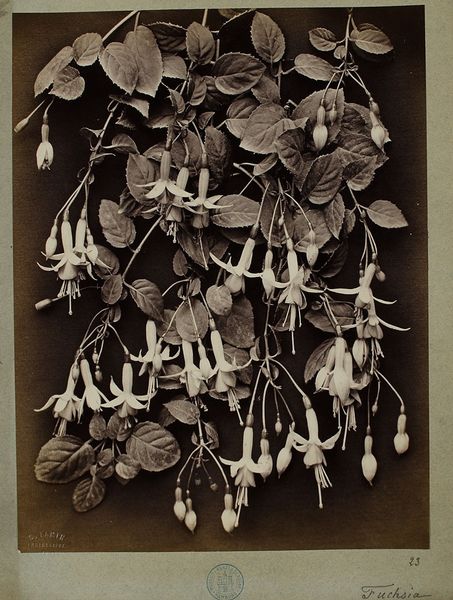
Titel: 23. Fuchsia
Künstler: Constant Alexandre Famin
Standort: Hamburg
Institution: Museum für Kunst und Gewerbe Hamburg
Schlagwörter: blume, blumen, stillleben, foto, fotografie, photographie, blumenstillleben, photo, karton, albumin, lichtbild, naturfotografie, sachfotografie, bildwerke, angewandte und bildende kunst, hessische systematik, blüte, tierfotografie, naturphotographie, tierphotographie, schwarzweißpositivverfahren, silbersalzverfahren, schwarzweißfotografie, objektstudien, sachphotographie, albuminpapier, früchtestillleben, blumenstück, fuchsien